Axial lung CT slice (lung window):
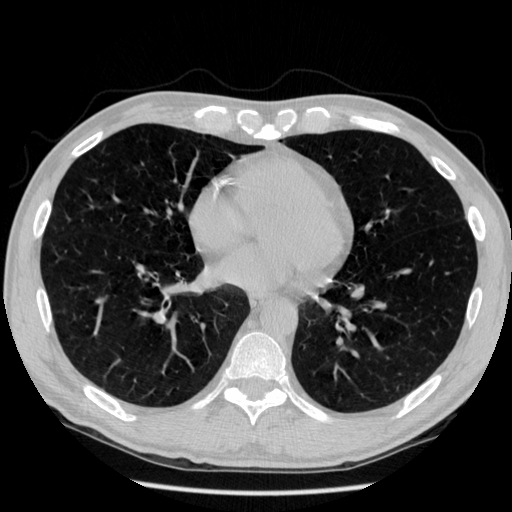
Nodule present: no